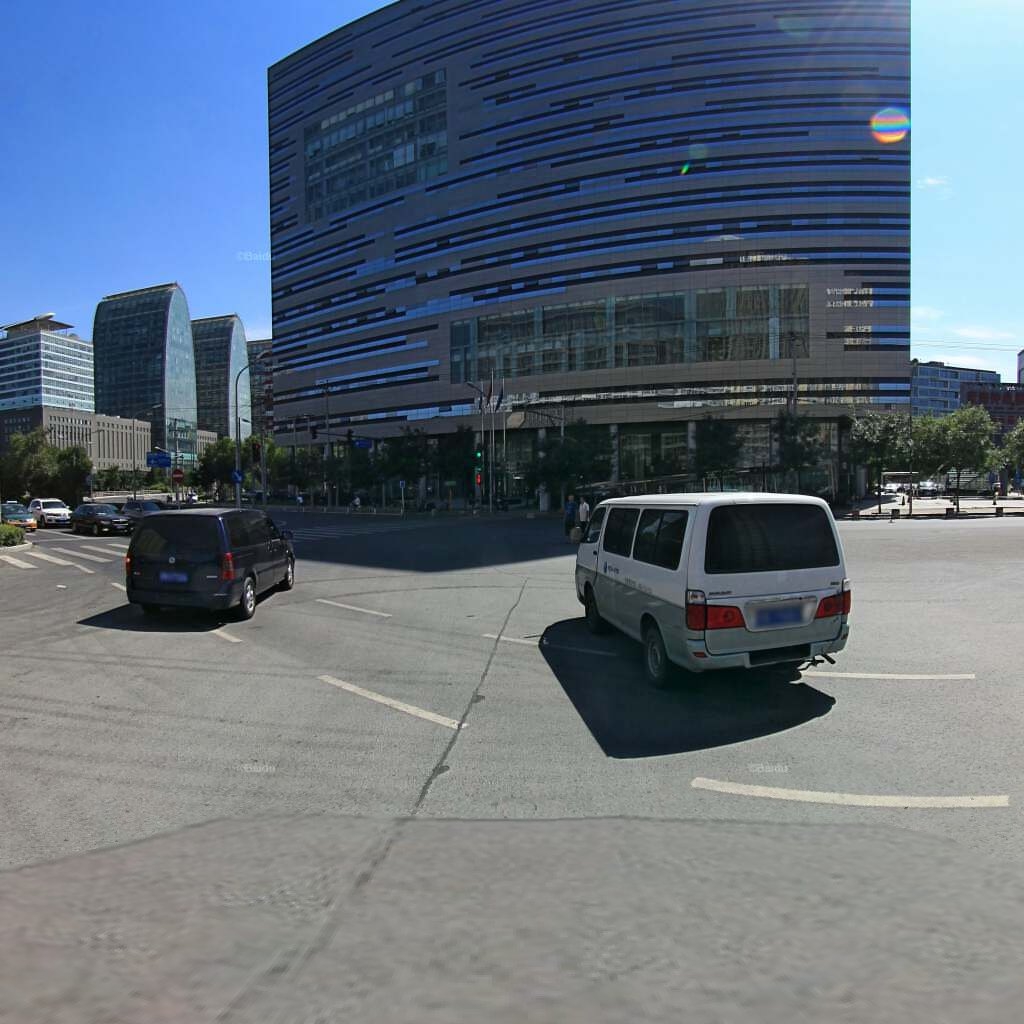
Region: Haidian
Road damage annotations: longitudinal patch